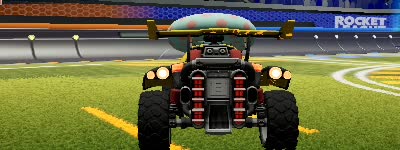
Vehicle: octane